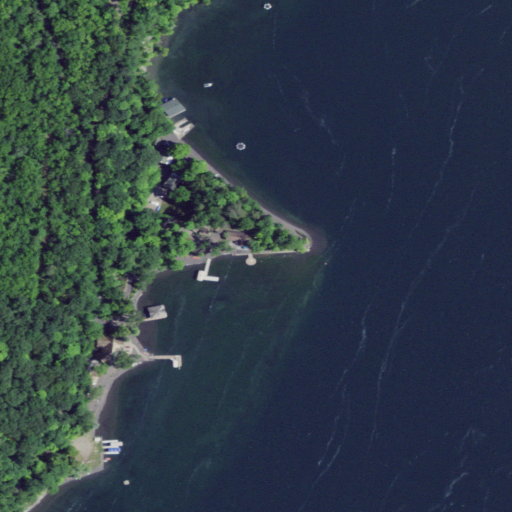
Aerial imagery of cape in New York named Black Point containing open water, deciduous forest, open development, medium intensity development, and shrub